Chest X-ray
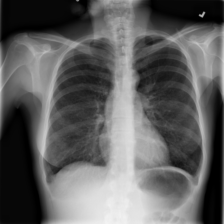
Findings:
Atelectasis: negative
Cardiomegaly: negative
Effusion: negative
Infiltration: negative
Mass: negative
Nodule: negative
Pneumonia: negative
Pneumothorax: negative
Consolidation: negative
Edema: negative
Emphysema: negative
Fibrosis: negative
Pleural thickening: negative
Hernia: negative